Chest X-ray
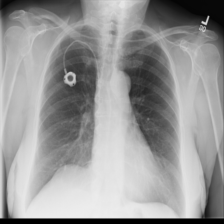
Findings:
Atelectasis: negative
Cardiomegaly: negative
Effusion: negative
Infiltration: negative
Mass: negative
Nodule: negative
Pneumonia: negative
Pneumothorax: negative
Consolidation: negative
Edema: negative
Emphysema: negative
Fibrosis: negative
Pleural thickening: positive
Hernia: negative